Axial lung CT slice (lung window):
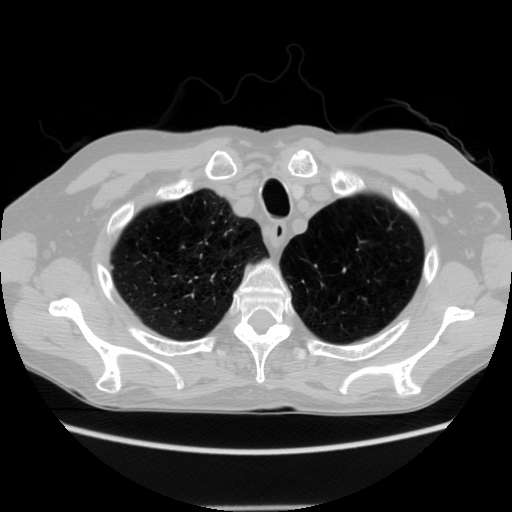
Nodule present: no